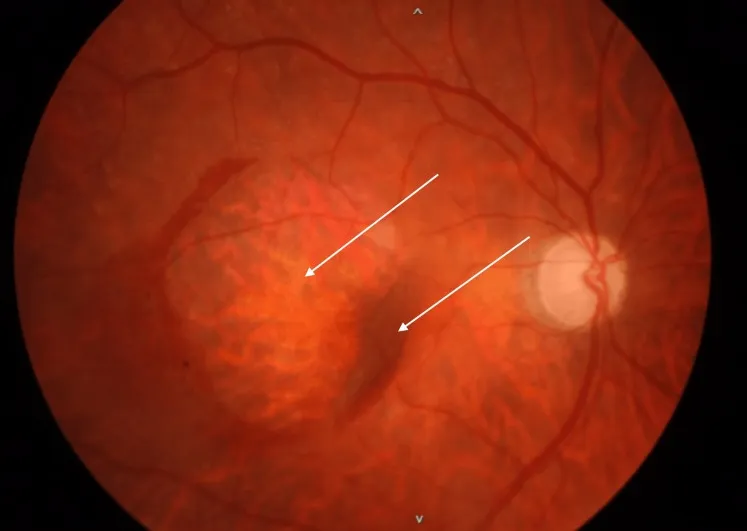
Color fundus photograph after six months, showing exposed Bruch's membrane and choroid, and a large retinal and retinal pigment epithelium (RPE) fold.
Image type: ophthalmic_imaging (fundus_photograph)